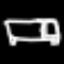
Label: bed